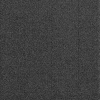
Atmospheric dust classification: dusty